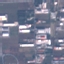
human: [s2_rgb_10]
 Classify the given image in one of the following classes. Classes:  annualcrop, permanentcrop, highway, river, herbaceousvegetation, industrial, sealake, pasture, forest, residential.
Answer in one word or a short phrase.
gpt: Industrial